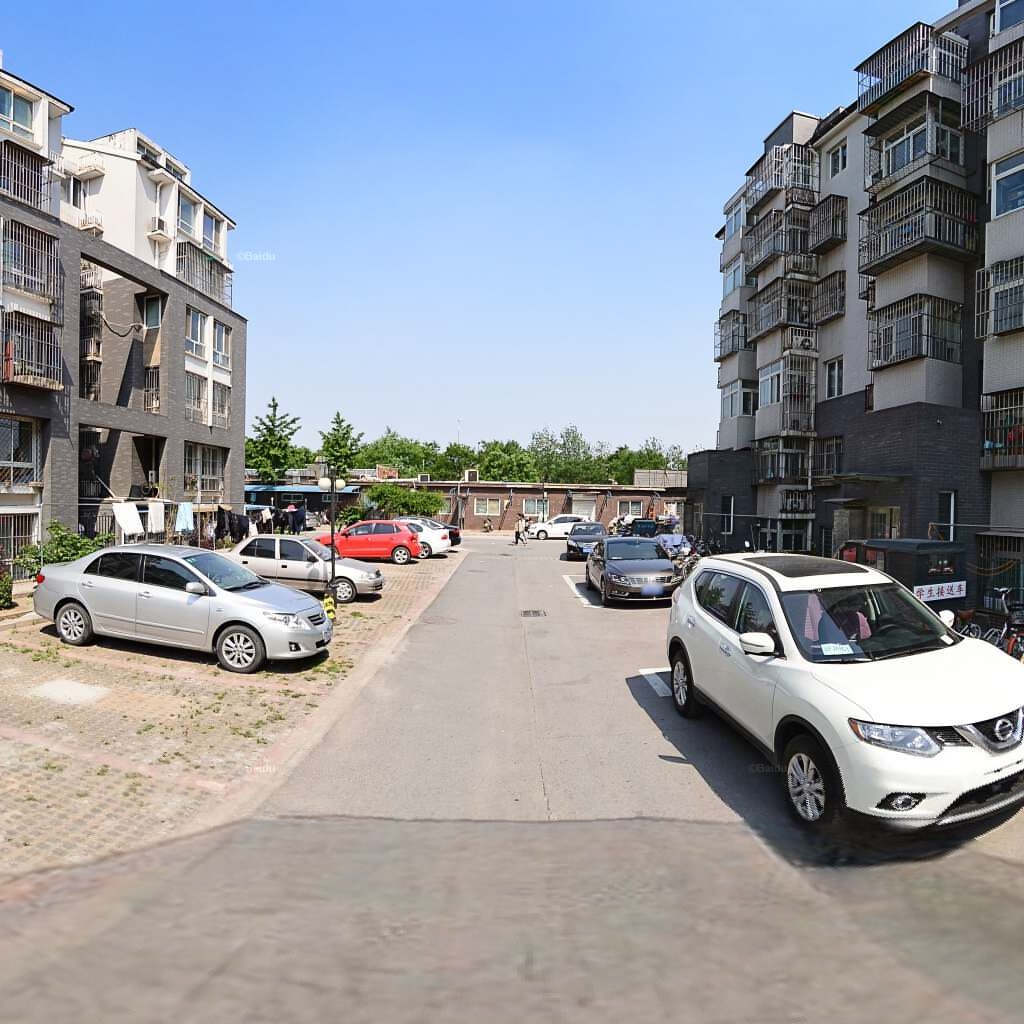
Region: Haidian
Road damage annotations: longitudinal crack, manhole cover